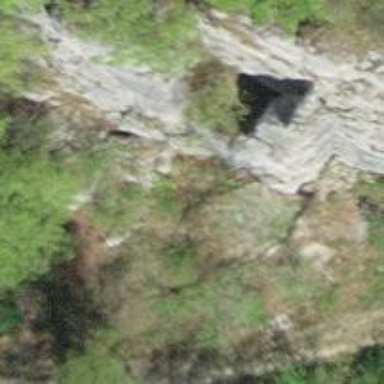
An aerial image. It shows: Natural cliff.